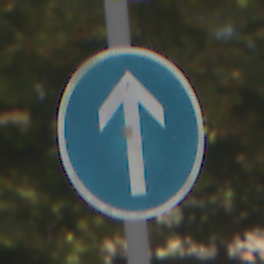
Verkehrszeichen: VorgeschriebeneFahrtrichtungGeradeaus
Umgebung: Outdoor, Nature
Tageszeit: MorningAfternoon
Wetter: Clear
Licht: Natural
Jahreszeit: Summer
Kontrast: HighContrast